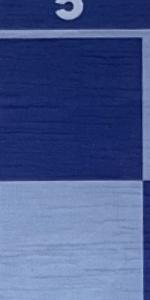
Label: Empty